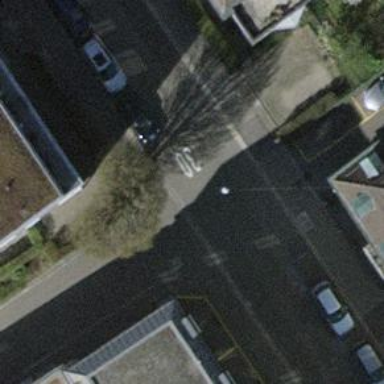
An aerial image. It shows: Unmarked crossing with traffic calming table.